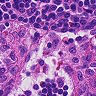
Metastatic tissue present: no